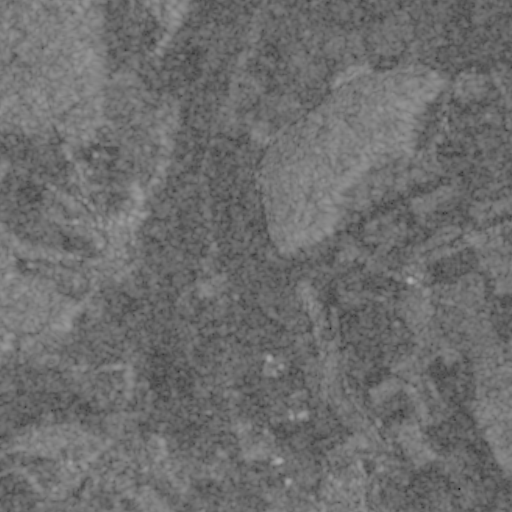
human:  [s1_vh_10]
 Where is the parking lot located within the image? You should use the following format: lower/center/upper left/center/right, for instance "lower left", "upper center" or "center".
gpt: The parking lot is located in the lower left of the image.
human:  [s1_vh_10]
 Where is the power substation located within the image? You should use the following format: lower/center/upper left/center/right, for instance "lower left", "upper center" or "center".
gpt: The power substation is located in the lower left of the image.
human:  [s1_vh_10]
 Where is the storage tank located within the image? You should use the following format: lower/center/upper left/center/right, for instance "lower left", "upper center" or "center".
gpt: The storage tank is located in the lower right of the image.
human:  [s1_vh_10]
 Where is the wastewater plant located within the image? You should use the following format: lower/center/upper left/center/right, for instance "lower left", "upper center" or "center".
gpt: The wastewater plant is located in the lower center of the image.
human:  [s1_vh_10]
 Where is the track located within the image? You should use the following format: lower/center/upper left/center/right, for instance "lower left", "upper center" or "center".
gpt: There is no track in the image.

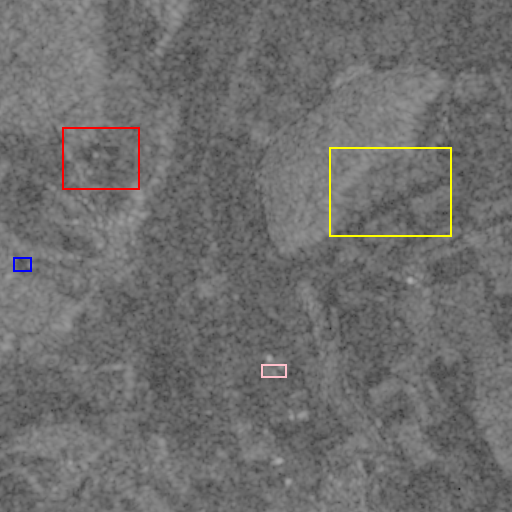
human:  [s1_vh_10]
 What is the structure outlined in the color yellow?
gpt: The structure outlined in yellow is a crop field.
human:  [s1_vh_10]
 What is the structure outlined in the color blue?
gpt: The structure outlined in blue is a park.
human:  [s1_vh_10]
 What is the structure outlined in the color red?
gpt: The structure outlined in red is a quarry.
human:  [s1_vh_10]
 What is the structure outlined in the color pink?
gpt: The structure outlined in pink is a wastewater plant.
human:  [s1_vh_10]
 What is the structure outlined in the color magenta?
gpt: There is no magenta outline.